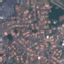
Label: Residential